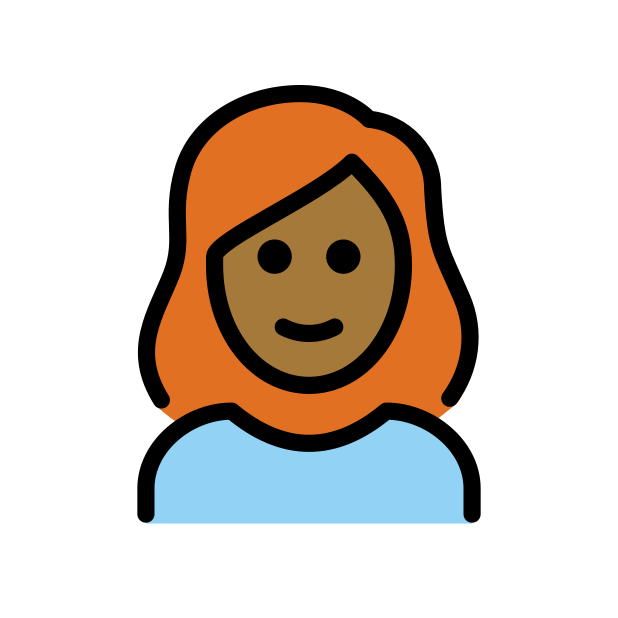
woman: medium-dark skin tone, red hair